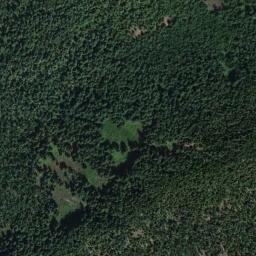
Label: forest